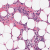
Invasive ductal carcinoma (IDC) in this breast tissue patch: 1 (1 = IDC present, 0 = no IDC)